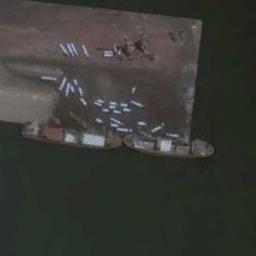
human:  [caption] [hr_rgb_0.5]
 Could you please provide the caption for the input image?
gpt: The two cargo ships are docked at the dock and some white cars are next to them .

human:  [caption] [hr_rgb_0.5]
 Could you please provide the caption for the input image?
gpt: There are two ships in the green water on the shore .

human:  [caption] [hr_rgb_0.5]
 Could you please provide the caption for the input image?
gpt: There are many cars beside the boat on the dock .

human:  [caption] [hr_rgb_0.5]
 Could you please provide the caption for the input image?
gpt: Two general cargo ships docked at the dock and loading cargo .

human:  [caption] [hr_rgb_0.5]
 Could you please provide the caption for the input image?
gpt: The ship is at the harbor with some white containers .